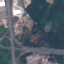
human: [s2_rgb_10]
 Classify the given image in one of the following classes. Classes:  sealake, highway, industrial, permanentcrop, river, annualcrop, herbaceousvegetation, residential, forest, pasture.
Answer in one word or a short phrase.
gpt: Highway